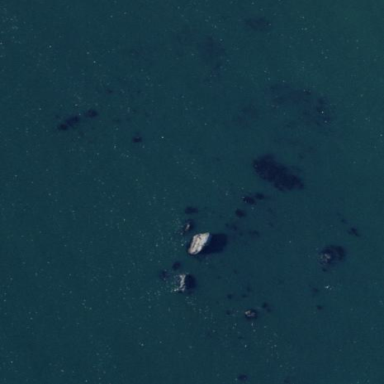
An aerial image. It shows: Natural rock reef.